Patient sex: F
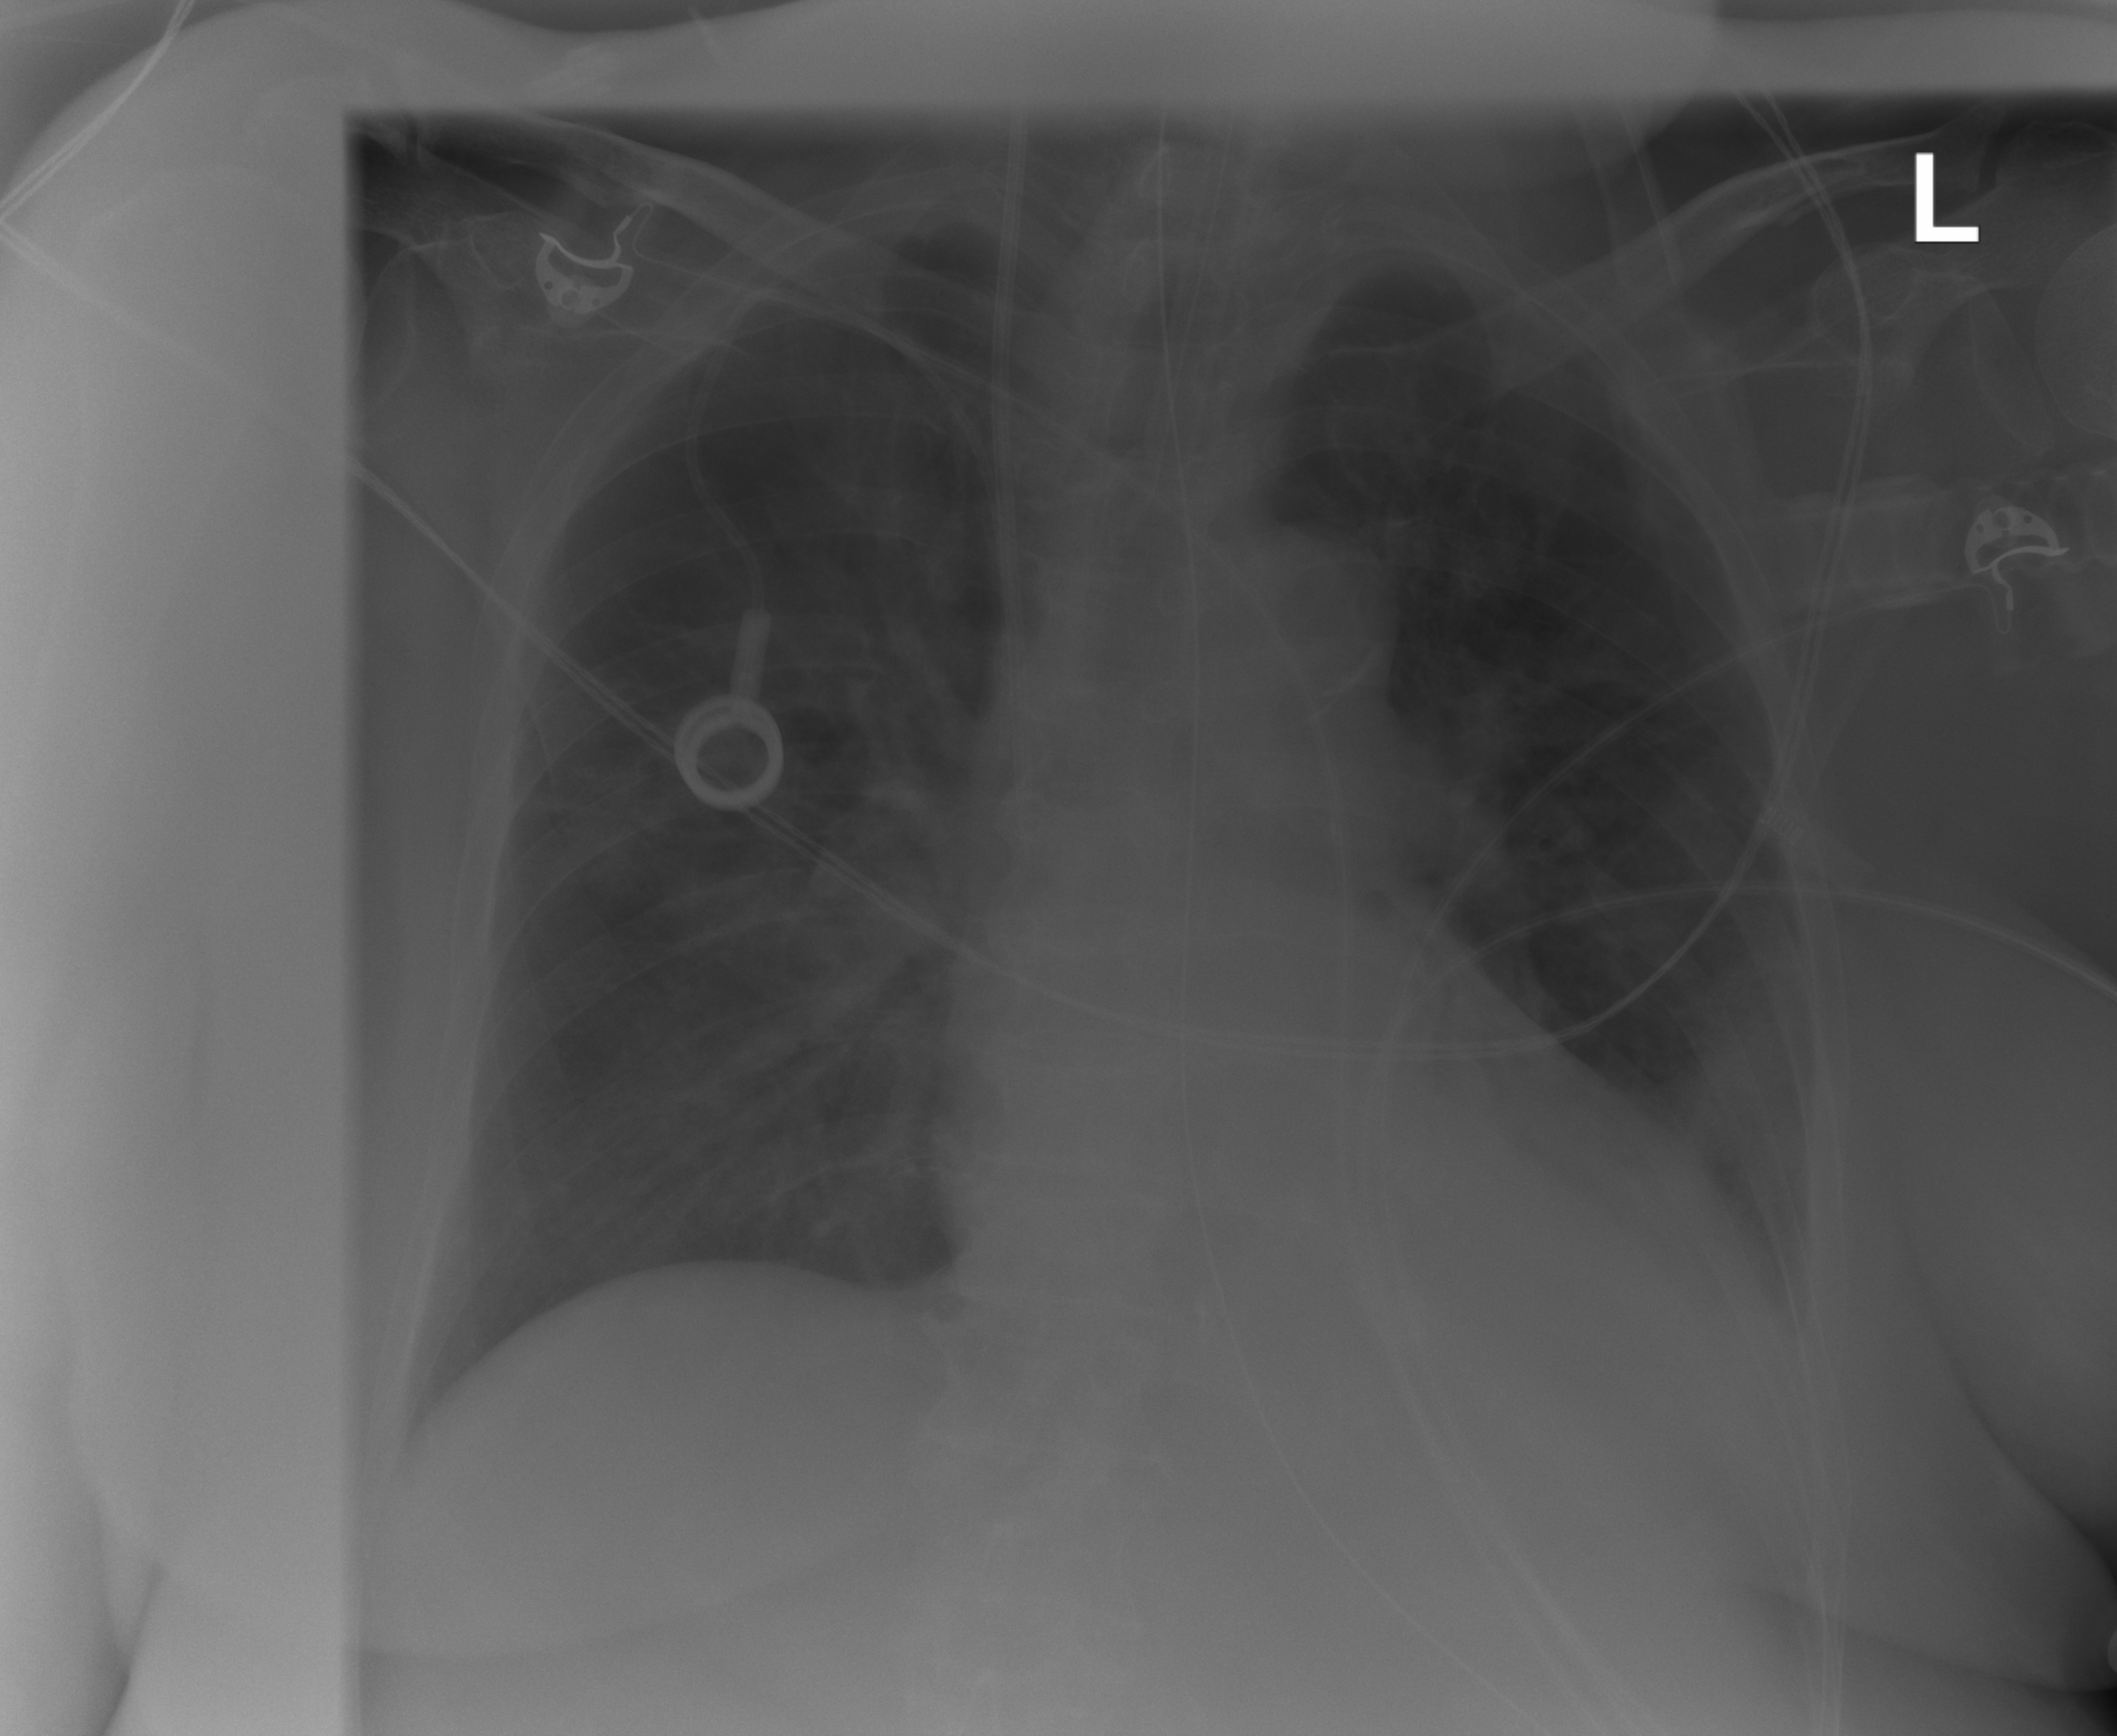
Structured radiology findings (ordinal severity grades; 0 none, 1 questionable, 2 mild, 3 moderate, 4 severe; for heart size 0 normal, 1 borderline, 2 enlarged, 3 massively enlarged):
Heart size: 1
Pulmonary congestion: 0
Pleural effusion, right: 0
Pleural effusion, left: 2
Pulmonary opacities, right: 0
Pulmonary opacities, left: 2
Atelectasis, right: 0
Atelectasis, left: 2